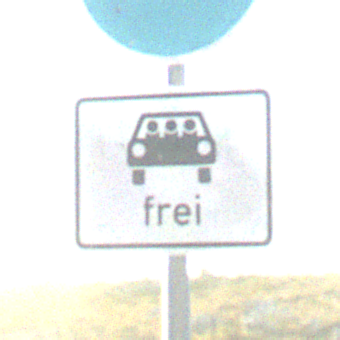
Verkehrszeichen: MehrfachbesetzePersonenkraftwagenFrei
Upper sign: Busssonderstreifen
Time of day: SunriseSunset
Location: Outdoor (Nature)
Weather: PartlyCloudy
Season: NotSpecified
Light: Natural